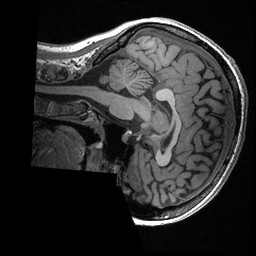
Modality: T1w
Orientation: sagittal
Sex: female
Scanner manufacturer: ge
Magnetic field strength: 3 T
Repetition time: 0.0064 s
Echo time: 0.00281 s